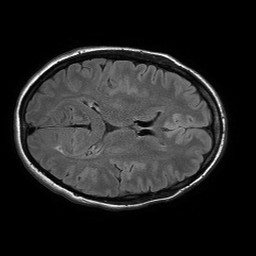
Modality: FLAIR
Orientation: axial
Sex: female
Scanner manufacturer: philips
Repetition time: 11 s
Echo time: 0.125 s